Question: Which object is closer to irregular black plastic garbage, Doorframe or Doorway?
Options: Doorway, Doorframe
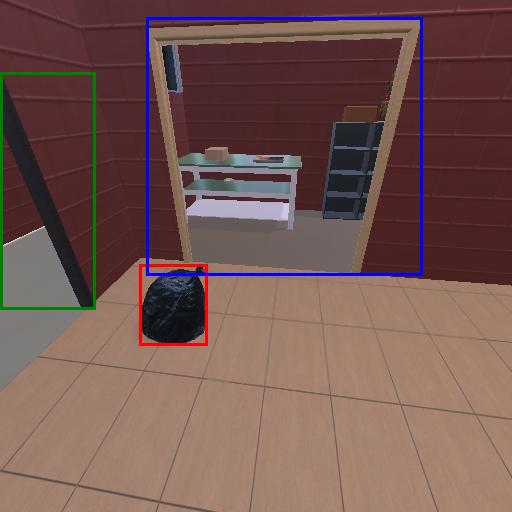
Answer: Doorway